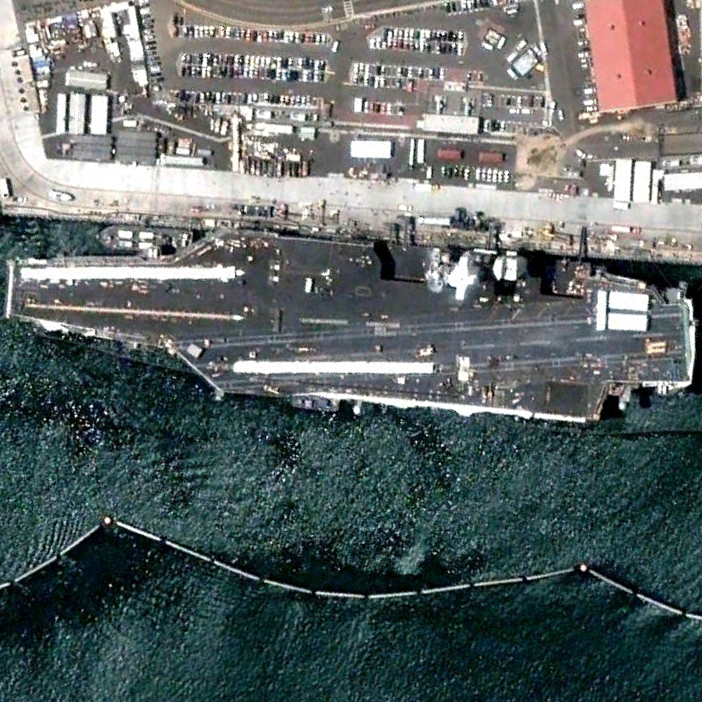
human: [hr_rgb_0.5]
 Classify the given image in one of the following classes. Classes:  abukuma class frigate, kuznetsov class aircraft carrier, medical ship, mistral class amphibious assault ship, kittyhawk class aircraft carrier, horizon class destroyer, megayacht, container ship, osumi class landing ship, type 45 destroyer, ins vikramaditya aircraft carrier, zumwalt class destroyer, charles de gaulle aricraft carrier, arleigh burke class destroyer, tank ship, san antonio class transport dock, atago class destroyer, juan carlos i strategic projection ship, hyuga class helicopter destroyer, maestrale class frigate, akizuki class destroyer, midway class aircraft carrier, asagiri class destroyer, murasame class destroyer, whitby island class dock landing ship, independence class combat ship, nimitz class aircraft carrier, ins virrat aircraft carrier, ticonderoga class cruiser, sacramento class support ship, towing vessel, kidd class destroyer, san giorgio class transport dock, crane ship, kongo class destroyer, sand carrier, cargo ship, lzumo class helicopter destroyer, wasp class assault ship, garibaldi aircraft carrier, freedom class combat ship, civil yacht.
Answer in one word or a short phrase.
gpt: Nimitz class aircraft carrier